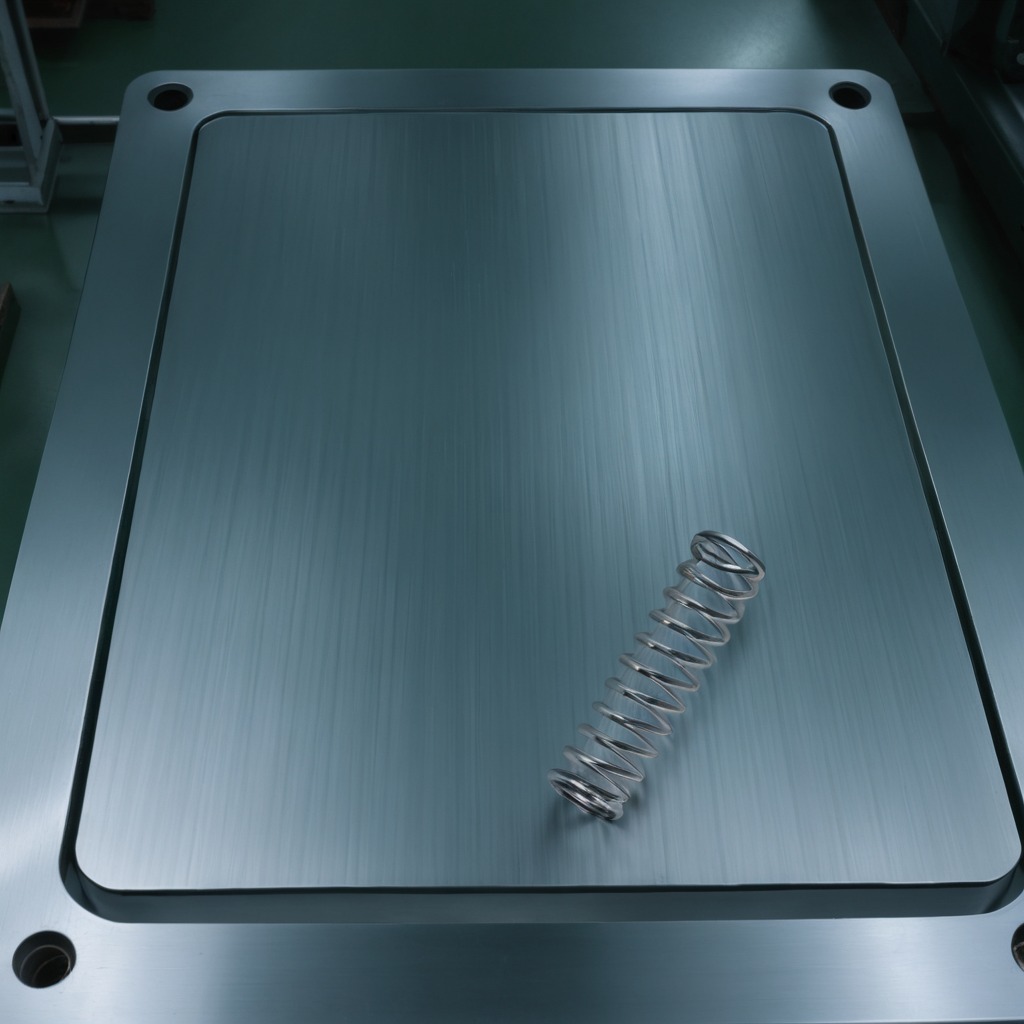
A coiled metal spring is lying on the metal table.